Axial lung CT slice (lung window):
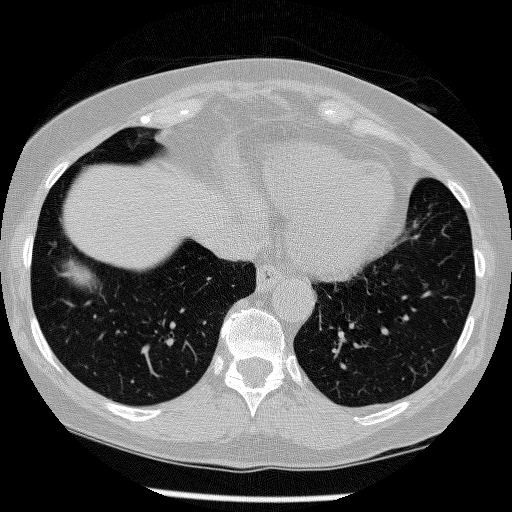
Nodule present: no